Question: I was trying to understand the offset attribute of 'stop' svg element but couldn't get my head around it. Here's the code:
'''
var vis = d3.select(scalecontainer)
.append("svg")
.attr('height', 30)
var gradient = vis.append("linearGradient")
.attr("y1", 0)
.attr("y2", 0)
.attr("x1", "0%")
.attr("x2", "100%")
.attr("id", "gradient")
.attr("gradientUnits", "userSpaceOnUse")
gradient
.append("stop")
.attr("offset", "0%")
.attr("stop-color", "red")
gradient
.append("stop")
.attr("offset","33%")
.attr("stop-color", "yellow")
gradient
.append("stop")
.attr("offset", "66%")
.attr("stop-color", "green")
var rect = vis.append("rect")
.attr("x", 10)
.attr("y", 10)
.attr("width", 100)
.attr("height", 20)
.attr("fill", "url(#gradient)");
'''
And here's the output that I get:

Shouldn't there be 3 different evenly spaced colour variations of 'red', 'yellow', and 'green'? What am I doing wrong here?
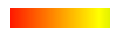
Answer: There are 3 different evenly spaced colour variatoins, but your 'rect' has only an width of 100px whereas the 'linearGradient' has the width of the 'svg' element.
Set the two widths equally and your gradient will be fully visible.
The easiest way to get the full gradient inside your rect would be to set '.attr("gradientUnits", "objectBoundingBox")'. That way your gradient will be scaled to fit inside the element that references to the gradient.
A detailed explanation of all possible settings can be read on <URL>.